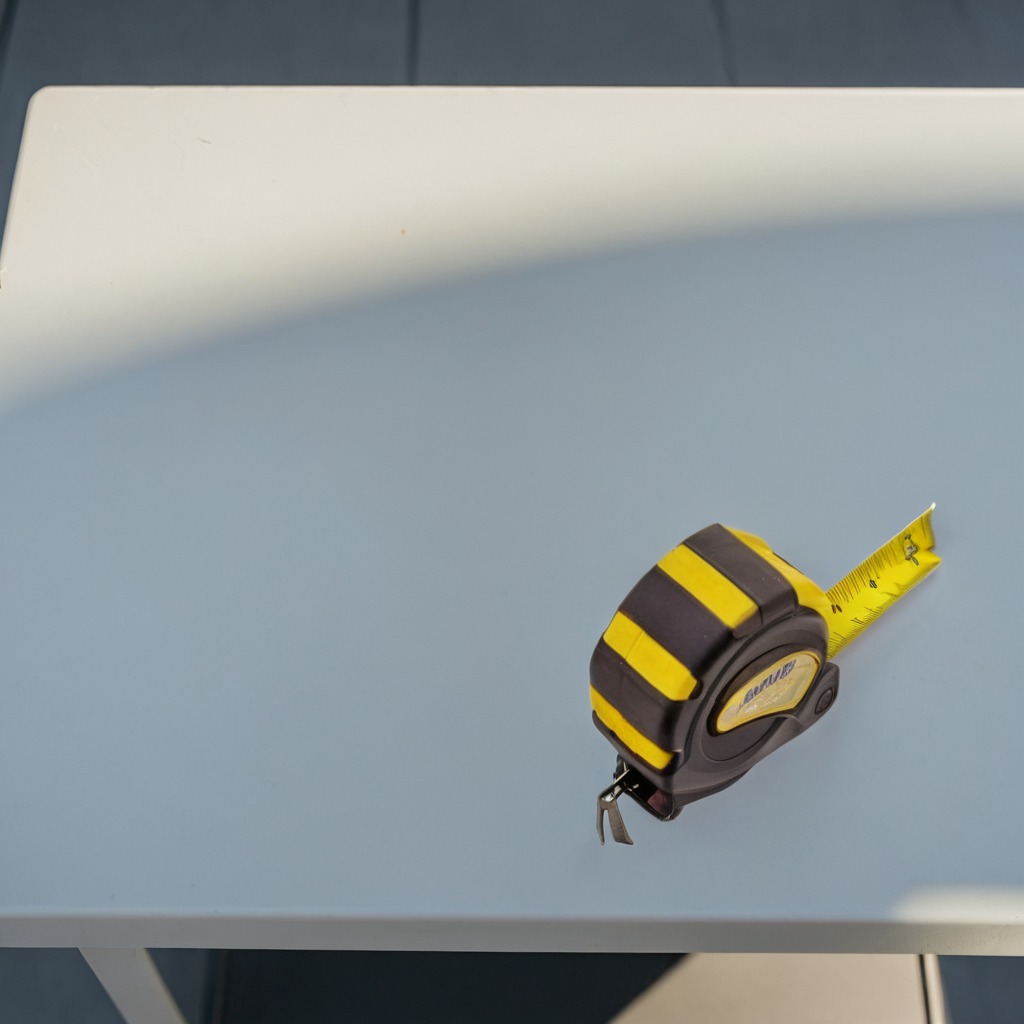
A measuring tape lies on a clean utility table in a temporary outdoor tool station afternoon light present textured surface.